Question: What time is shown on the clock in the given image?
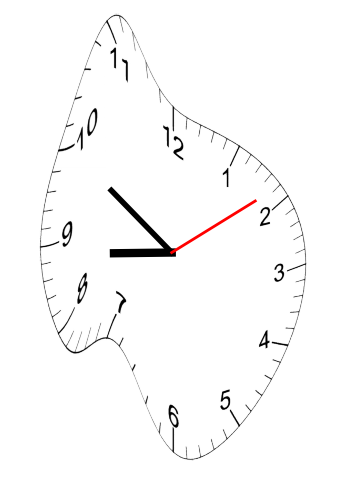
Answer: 08:50:09